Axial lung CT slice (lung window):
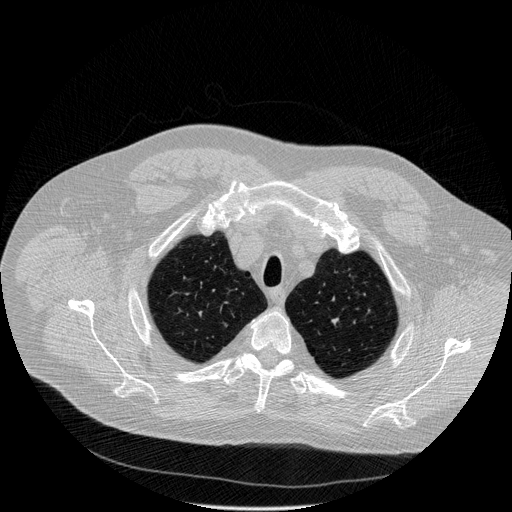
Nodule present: no